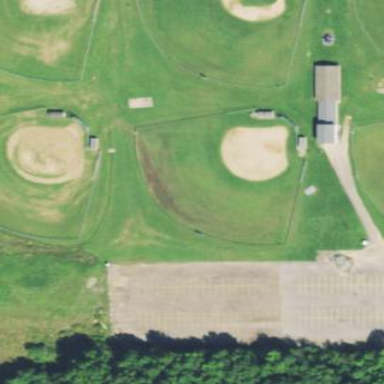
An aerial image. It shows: Baseball pitch for leisure land activities.